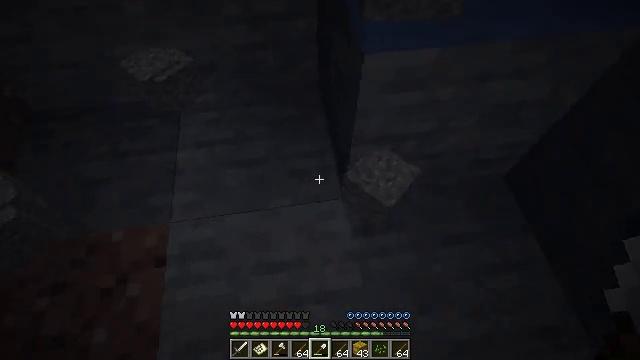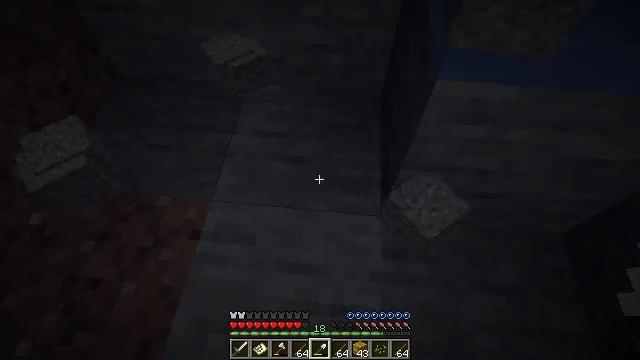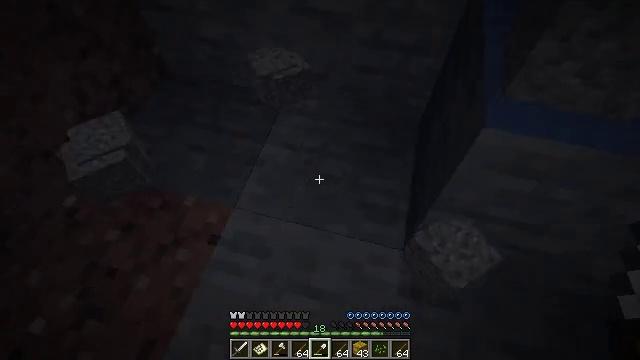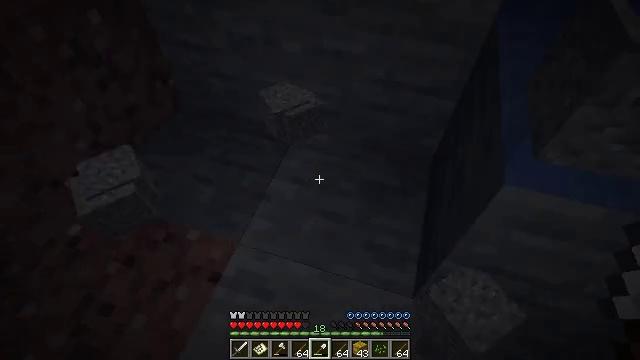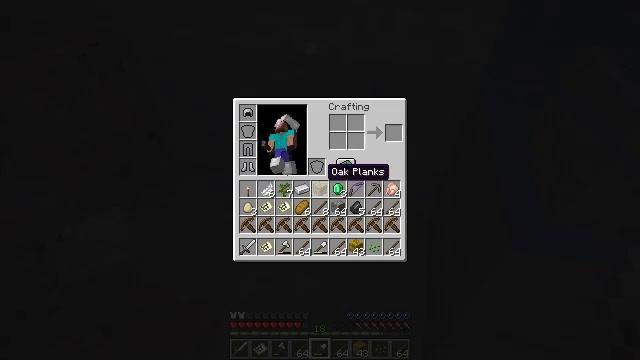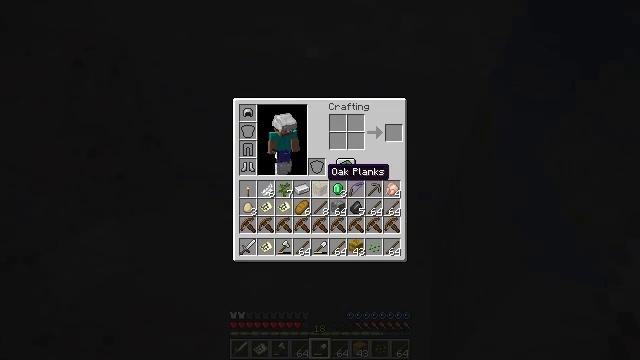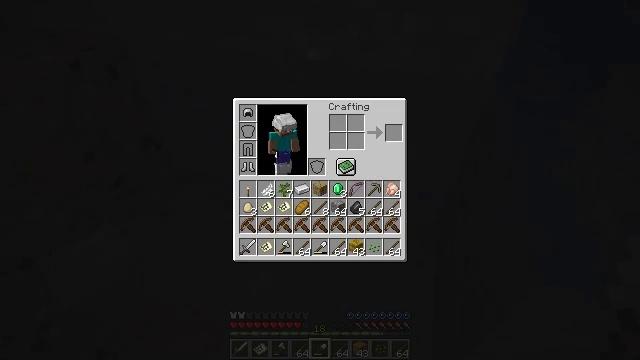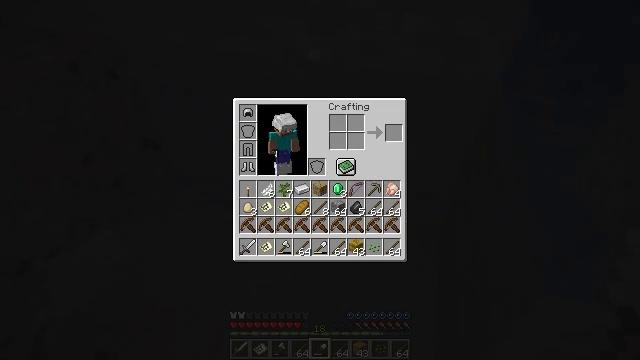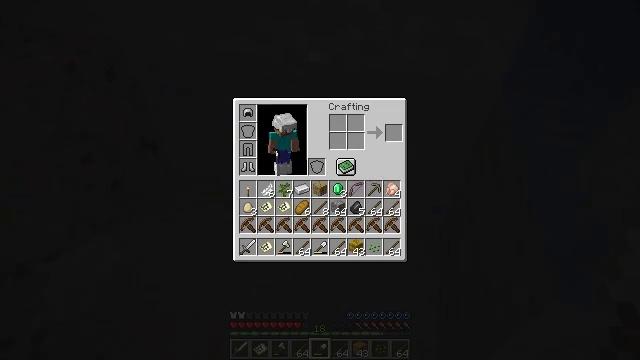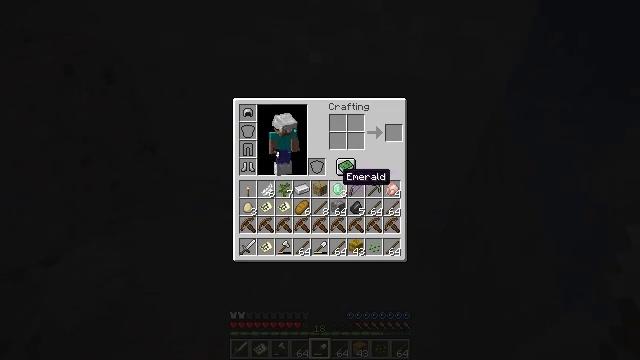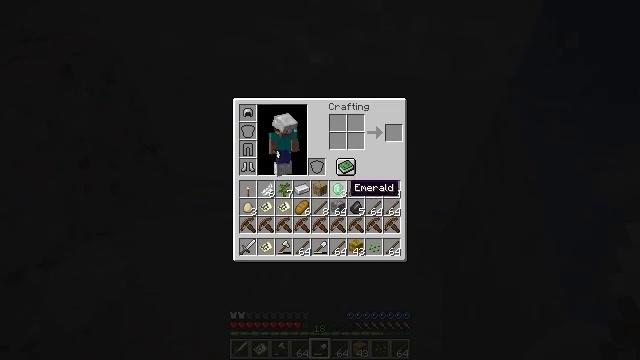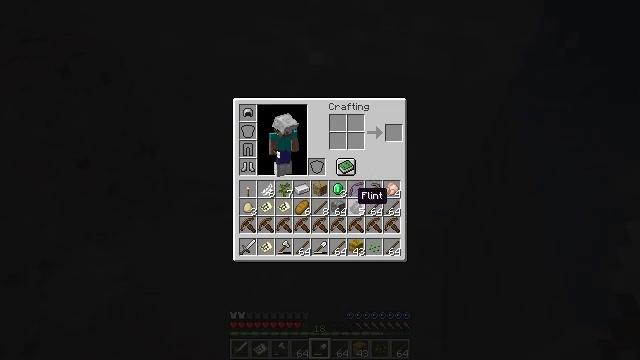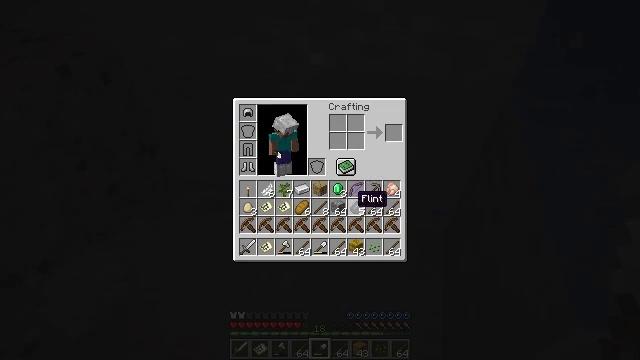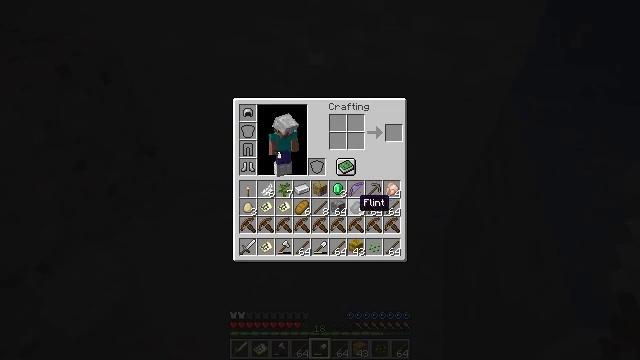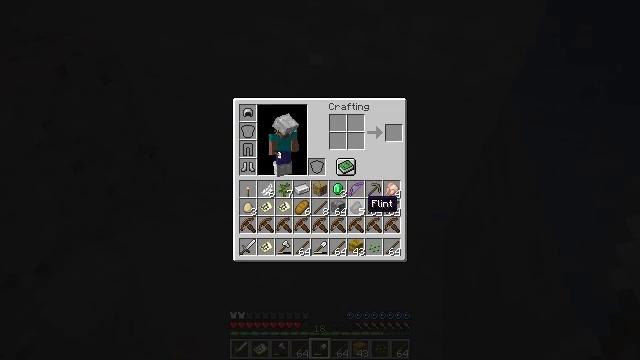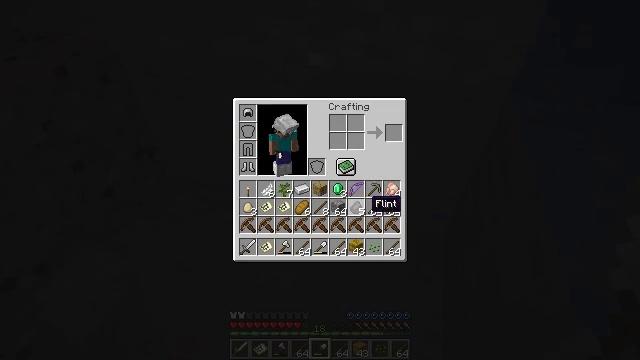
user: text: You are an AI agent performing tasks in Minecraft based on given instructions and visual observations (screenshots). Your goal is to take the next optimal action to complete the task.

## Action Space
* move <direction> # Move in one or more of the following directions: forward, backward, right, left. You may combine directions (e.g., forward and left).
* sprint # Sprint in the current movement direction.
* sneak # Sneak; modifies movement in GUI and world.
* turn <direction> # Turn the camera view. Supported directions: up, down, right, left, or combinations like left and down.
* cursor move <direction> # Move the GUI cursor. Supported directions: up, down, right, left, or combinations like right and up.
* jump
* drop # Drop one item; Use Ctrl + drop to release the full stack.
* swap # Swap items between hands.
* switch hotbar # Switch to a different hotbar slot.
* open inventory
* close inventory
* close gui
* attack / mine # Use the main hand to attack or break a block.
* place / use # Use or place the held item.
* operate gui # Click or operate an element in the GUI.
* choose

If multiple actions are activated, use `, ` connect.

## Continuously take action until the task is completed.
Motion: motion action
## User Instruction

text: Remove a crossbow from the inventory.
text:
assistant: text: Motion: move forward and move left, turn left
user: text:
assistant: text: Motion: move forward and move left, turn left and up
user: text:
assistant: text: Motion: move forward and move left, turn left and up
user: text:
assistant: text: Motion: turn right and up, open inventory
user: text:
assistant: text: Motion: open inventory
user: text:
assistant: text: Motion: open inventory
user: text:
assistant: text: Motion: no_op
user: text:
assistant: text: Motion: no_op
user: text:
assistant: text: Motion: no_op
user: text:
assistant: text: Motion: cursor move right and down
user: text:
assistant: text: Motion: cursor move right and down
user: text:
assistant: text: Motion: no_op
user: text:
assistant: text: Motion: no_op
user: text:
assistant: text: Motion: cursor move right
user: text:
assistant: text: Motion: no_op
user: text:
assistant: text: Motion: no_op
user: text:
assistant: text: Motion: no_op
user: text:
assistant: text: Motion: no_op
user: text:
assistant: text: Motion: no_op
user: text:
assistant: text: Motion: no_op
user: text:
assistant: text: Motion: cursor move right
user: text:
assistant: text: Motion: no_op
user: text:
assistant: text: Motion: no_op
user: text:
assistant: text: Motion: cursor move down
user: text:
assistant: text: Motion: no_op
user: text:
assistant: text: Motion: no_op
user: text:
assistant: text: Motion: no_op
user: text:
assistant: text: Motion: no_op
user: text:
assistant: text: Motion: operate gui
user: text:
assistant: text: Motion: operate gui